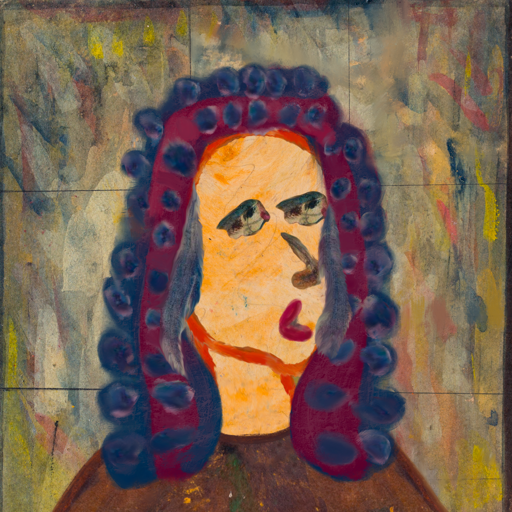
Background: GypsyMother, Head And Neck Side: Experience, Face Side: Pipe, Bust: Comrade, Hair Side: Hill_Girl, Head Accessory: Blank, Second Necklace: Blank, Necklace: Blank, Baby: Blank